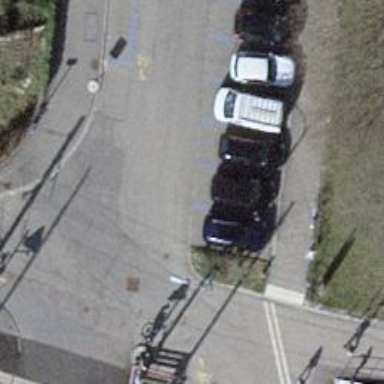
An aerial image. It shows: Bicycle parking area with stands.